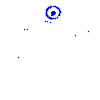
Particle: pion